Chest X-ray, PA view. Patient: 76 years old, sex F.
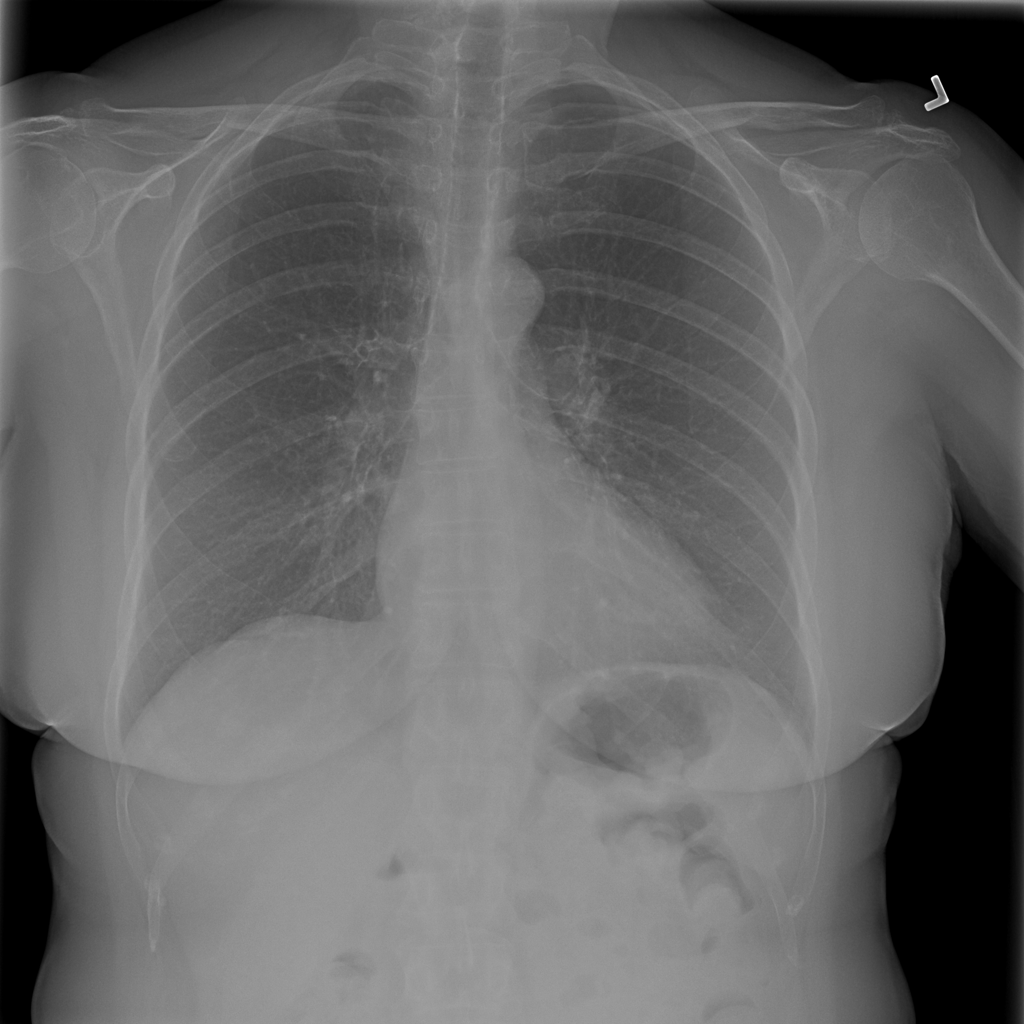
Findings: No Finding